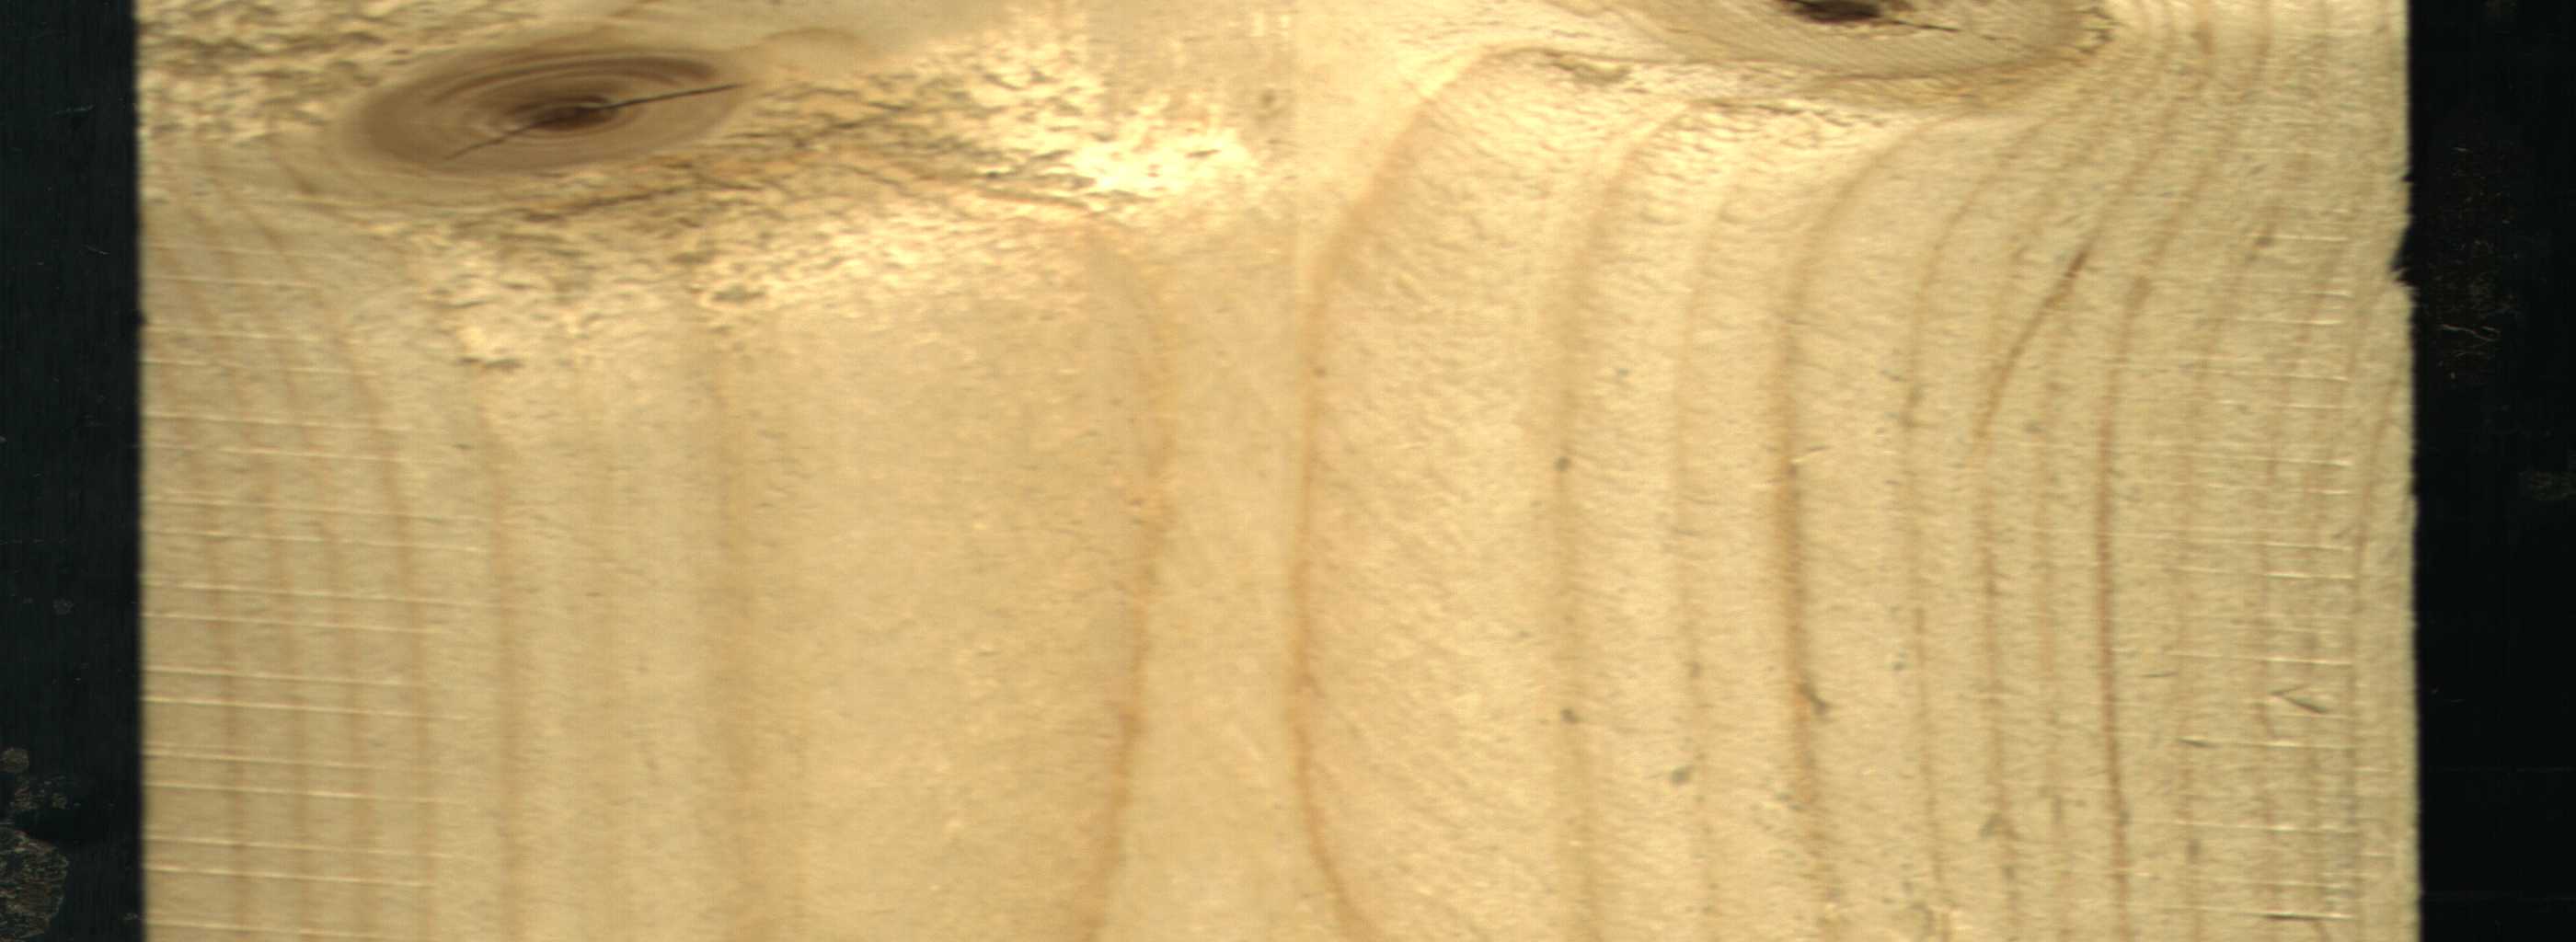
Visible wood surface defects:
knot_with_crack
Live_Knot